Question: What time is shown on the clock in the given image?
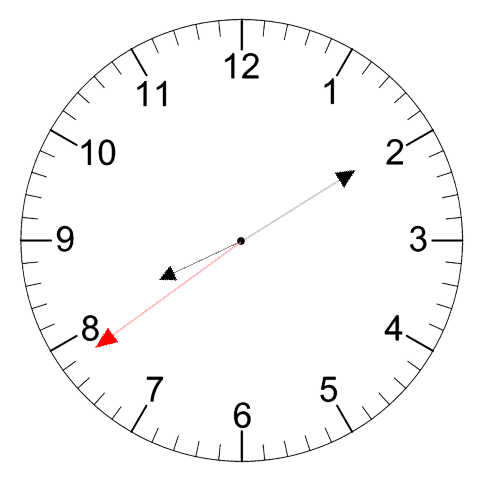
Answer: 08:09:39